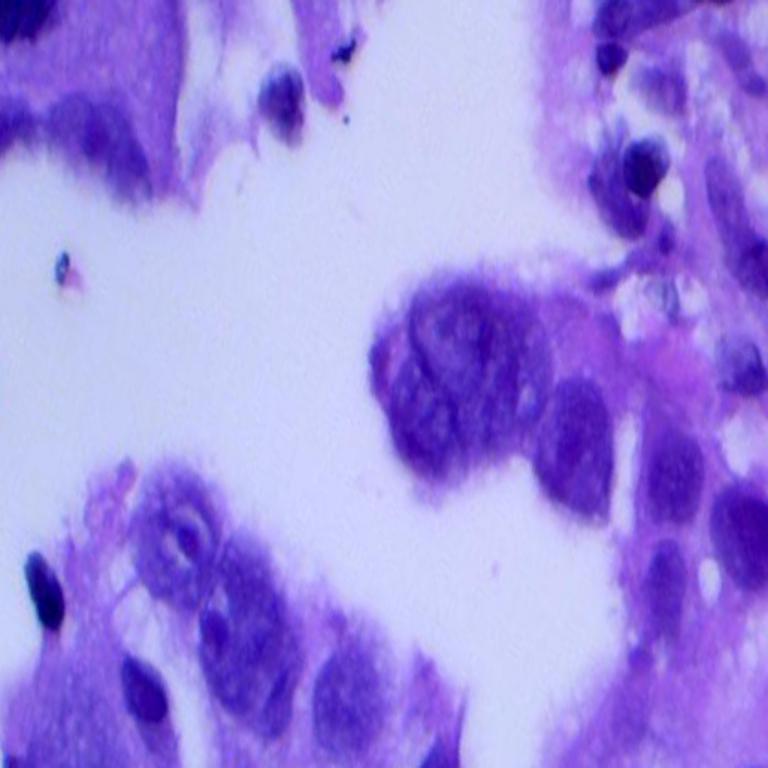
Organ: lung
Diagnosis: adenocarcinomas